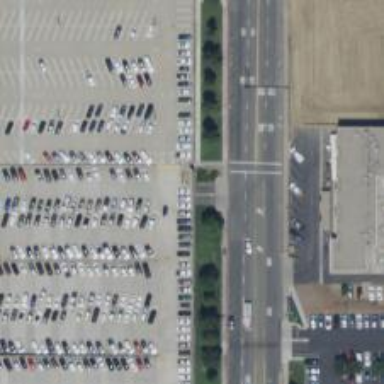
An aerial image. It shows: Multi-storey parking area with asphalt surface.